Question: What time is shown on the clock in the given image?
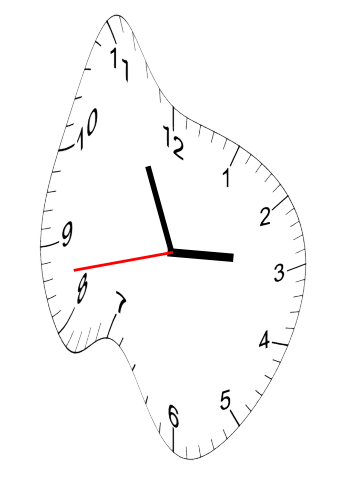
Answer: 02:55:43